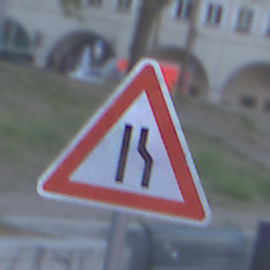
Verkehrszeichen: EinseitigVerengteFahrbahnRechts
Umgebung: Outdoor, Urban
Tageszeit: SunriseSunset
Wetter: Clear
Licht: Natural
Jahreszeit: NotSpecified
Kontrast: LowContrast